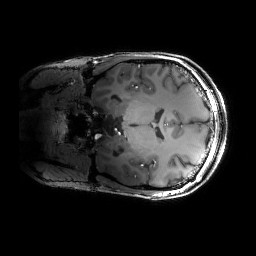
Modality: T1w
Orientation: coronal
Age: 28
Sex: female
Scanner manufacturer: siemens
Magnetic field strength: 6.98 T
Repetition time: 2.37 s
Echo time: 0.00231 s